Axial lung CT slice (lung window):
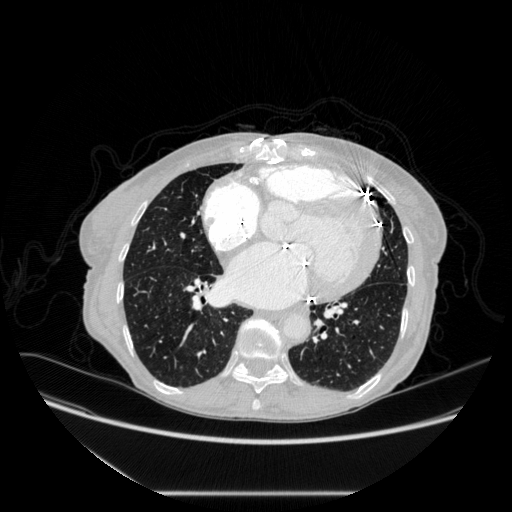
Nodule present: no